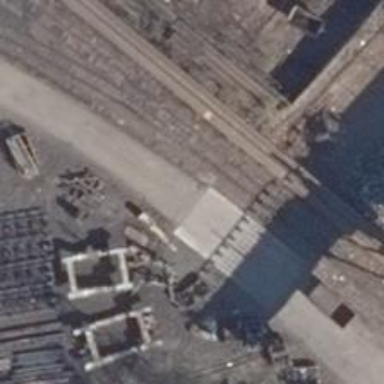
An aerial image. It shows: Railway switch.